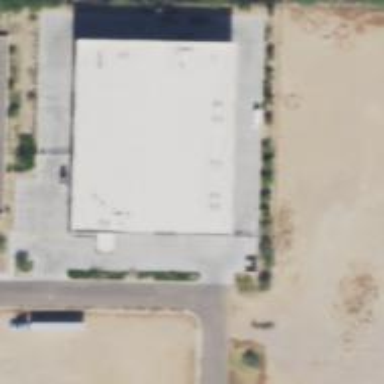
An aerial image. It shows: Building used for storage rental.